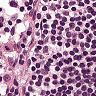
Metastatic tissue present: no